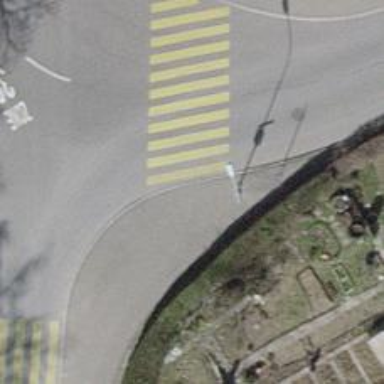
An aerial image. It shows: Kerb barrier.